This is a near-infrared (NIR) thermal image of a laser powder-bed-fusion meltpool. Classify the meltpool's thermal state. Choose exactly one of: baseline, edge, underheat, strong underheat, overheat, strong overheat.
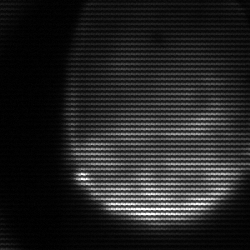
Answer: edge